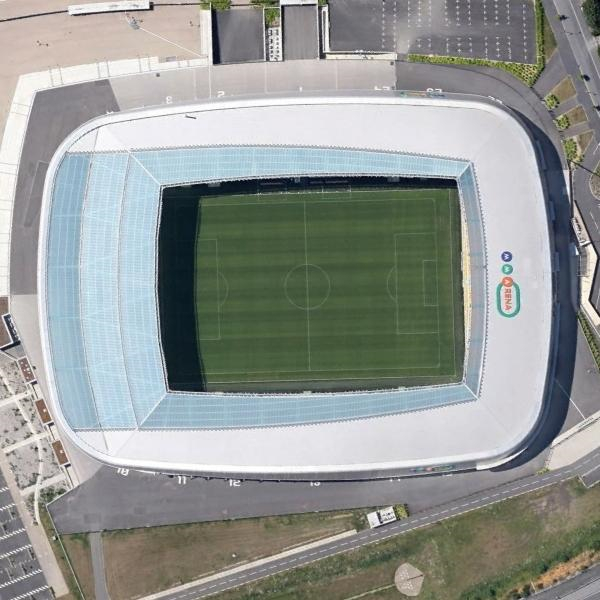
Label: Stadium